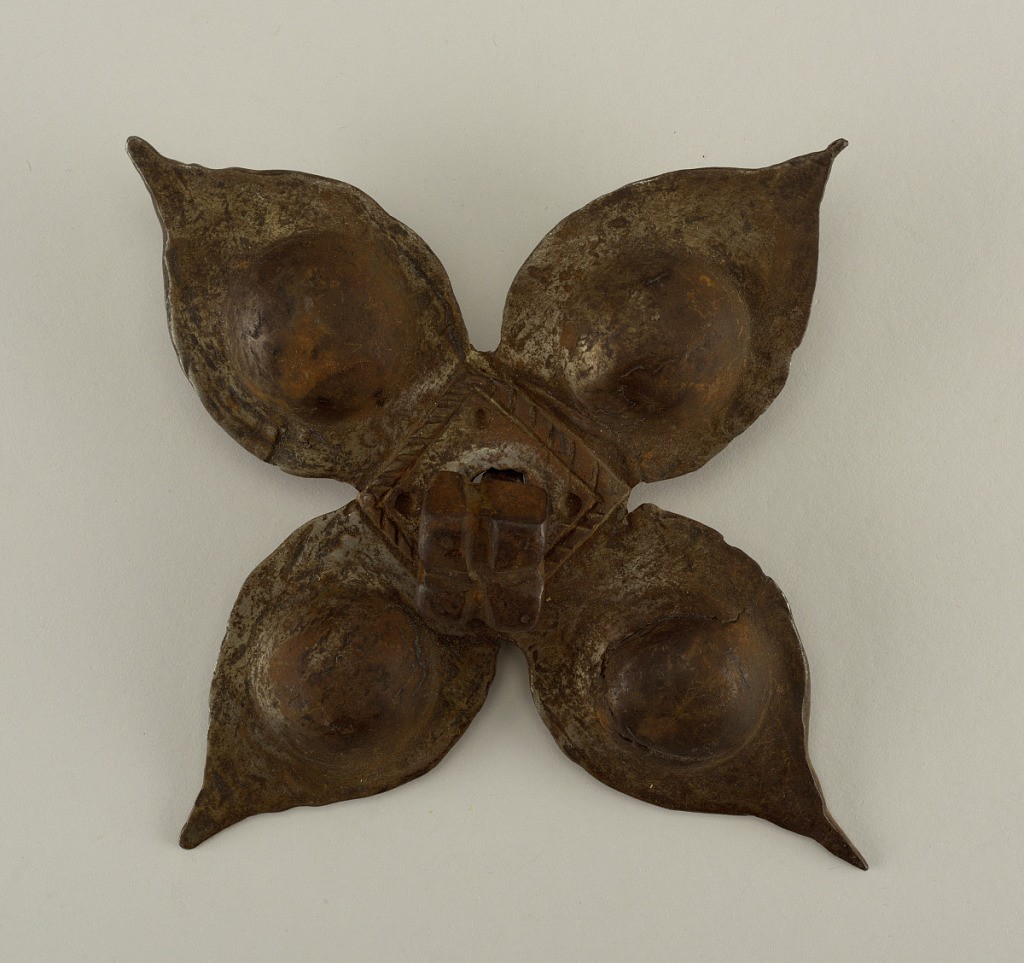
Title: decorative door nail
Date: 16th–17th century
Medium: Wrought iron
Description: Square type, shaped, embossed, and with wrought lines forming a floral quadranted design of four pointed petals. Raised rope-edged square in center. Nail-head square and notched on square shank.